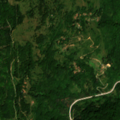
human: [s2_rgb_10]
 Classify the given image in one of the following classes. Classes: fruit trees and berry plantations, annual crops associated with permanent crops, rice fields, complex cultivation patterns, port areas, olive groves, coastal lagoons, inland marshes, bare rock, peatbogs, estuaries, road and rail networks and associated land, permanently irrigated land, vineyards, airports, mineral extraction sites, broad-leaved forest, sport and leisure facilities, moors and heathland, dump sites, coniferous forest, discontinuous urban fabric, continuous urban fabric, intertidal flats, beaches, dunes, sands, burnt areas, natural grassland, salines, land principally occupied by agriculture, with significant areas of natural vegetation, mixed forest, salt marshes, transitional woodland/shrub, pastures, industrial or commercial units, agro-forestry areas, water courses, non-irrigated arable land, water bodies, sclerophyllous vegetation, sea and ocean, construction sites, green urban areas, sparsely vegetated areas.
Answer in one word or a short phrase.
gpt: broad-leaved forest, coniferous forest, mixed forest, transitional woodland/shrub